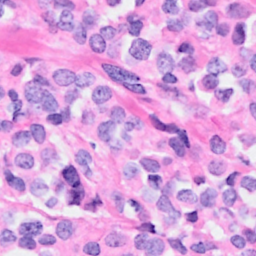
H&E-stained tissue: Breast